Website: lowes
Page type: billing-address
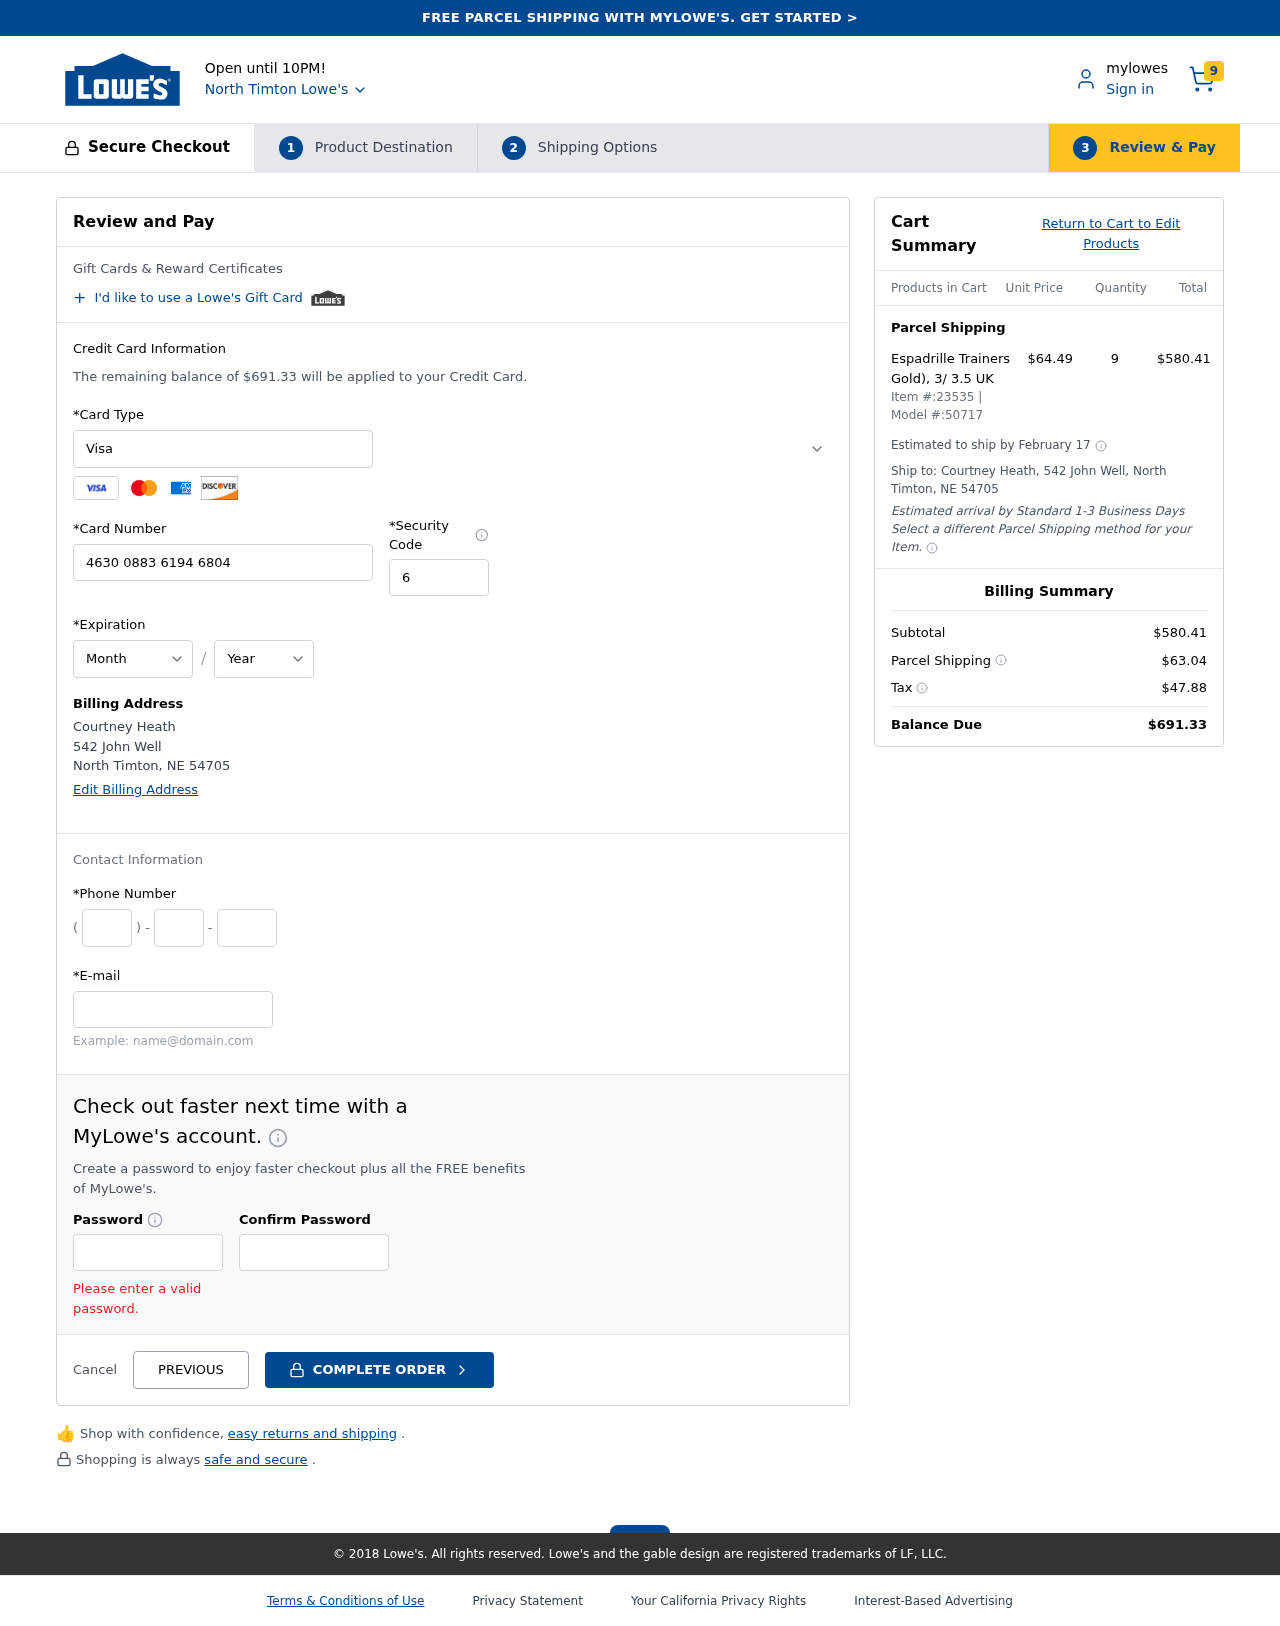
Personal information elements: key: PII_CARD_CVV
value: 627
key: PII_CARD_EXPIRY_MONTH
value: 04
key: PII_CARD_EXPIRY_YEAR
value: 28
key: PII_CARD_NUMBER
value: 4630 0883 6194 6804
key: PII_CARD_TYPE
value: Visa
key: PII_CITY
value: North Timton
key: PII_CITY_STATE_ZIP
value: North Timton, NE 54705
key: PII_EMAIL
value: courtneyheath@yahoo.com
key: PII_FULLNAME
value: Courtney Heath
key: PII_PHONE_AREA
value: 249
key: PII_PHONE_PREFIX
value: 917
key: PII_PHONE_SUFFIX
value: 5470
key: PII_STREET
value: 542 John Well
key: PII_FULLNAME2
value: Courtney Heath
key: PII_PHONE_LINE
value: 5470
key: PII_STATE_ABBR
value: NE
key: PII_POSTCODE
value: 54705
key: PII_POSTCODE_FULL
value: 54705
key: PII_CITY_STATE
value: North Timton, NE
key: PII_PHONE_LINE_NUMERIC
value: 5470
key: PII_PHONE_SUFFIX_NUMERIC
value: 5470
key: PII_POSTCODE_NUMERIC
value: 54705
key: PII_PHONE_LAST4
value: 5470
Product elements: key: PRODUCT1_NAME
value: Espadrille Trainers Gold), 3/ 3.5 UK
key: PRODUCT1_PRICE
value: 64.49
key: PRODUCT1_QUANTITY
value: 9
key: PRODUCT_ITEM_NUMBER
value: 23535
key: PRODUCT_MODEL_NUMBER
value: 50717
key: PRODUCT1_LINE_TOTAL
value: $580.41
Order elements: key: ORDER_NUM_ITEMS
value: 9
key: ORDER_TOTAL
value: $691.33
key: ORDER_SHIPPING_DATE
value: February 17
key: ORDER_SUBTOTAL
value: $580.41
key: ORDER_SHIPPING_COST
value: $63.04
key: ORDER_TAX
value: $47.88